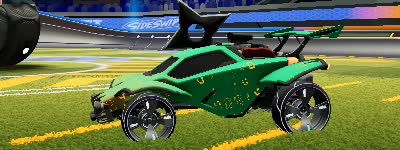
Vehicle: octane